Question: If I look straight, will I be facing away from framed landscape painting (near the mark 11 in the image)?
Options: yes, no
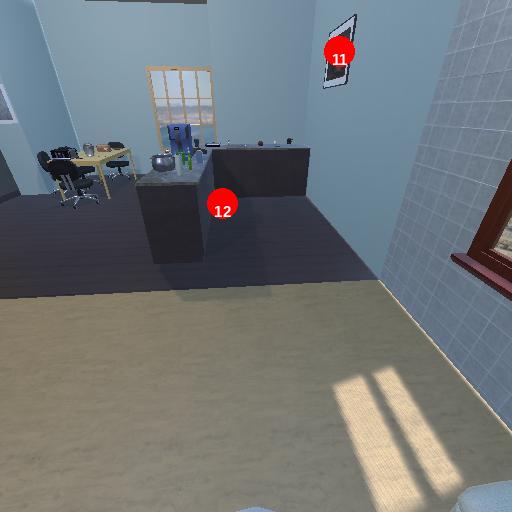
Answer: yes